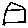
Label: house